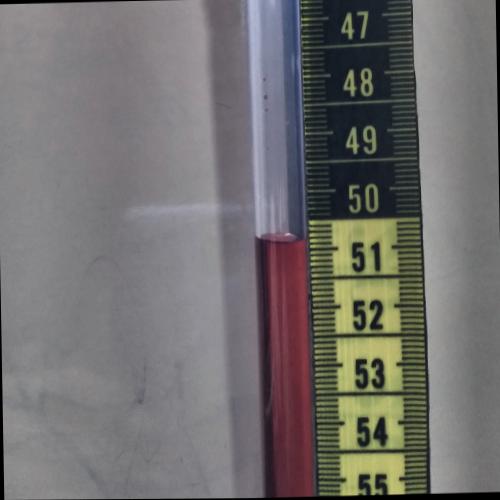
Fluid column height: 50.8 cm